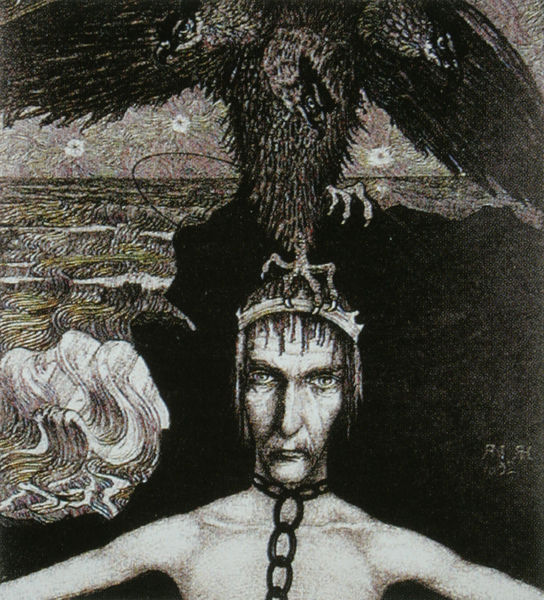
Titel: Ananke (Schicksal)
Künstler: Richard Nicolaus Roland Holst
Standort: Rotterdam
Institution: Museum Boymans-van Beuningen
Schlagwörter: adler, dunkel, feder, felsen, flügel, gott, haut, kopf, mann, meer, nackt, vogel, wasser, weiß, grau, hell, köpfe, mund, nase, schwarz, zeichnung, symbolismus, bart, augen, böse, federn, gefieder, tod, bildnis, hals, porträt, horizont, vögel, gewässer, auge, haare, krone, schultern, küste, strand, welle, wellen, düster, fels, kette, modern, grafik, angst, flut, wogen, ernst, surrealismus, dali, druck, schwarz-weiss, sterne, druckgrafik, stich, helm, krallen, jesus, man, rock, geier, greif, greifvogel, schwingen, water, kralle, rabe, grautöne, bird, ärmchen, dreiköpfig, fessel, angekettet, raubvogel, moore, geieer, heads, stars, chained, claw